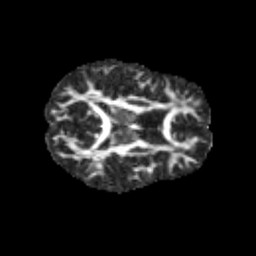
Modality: FA
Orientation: axial
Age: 13
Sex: female
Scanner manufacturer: siemens
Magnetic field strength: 3 T
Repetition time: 3.8 s
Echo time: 0.07 s